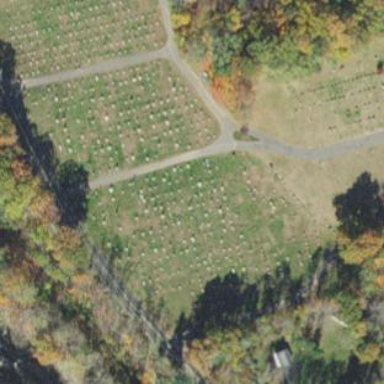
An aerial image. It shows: Cemetery.